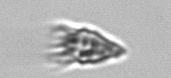
Label: Paratontonia_gracillima